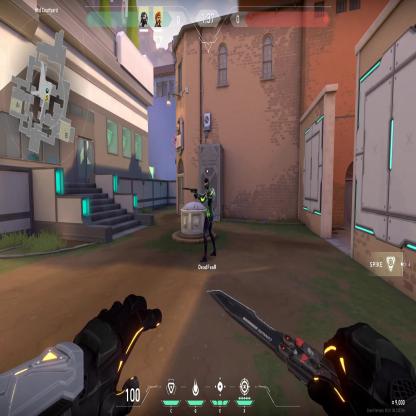
Label: teammate